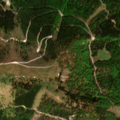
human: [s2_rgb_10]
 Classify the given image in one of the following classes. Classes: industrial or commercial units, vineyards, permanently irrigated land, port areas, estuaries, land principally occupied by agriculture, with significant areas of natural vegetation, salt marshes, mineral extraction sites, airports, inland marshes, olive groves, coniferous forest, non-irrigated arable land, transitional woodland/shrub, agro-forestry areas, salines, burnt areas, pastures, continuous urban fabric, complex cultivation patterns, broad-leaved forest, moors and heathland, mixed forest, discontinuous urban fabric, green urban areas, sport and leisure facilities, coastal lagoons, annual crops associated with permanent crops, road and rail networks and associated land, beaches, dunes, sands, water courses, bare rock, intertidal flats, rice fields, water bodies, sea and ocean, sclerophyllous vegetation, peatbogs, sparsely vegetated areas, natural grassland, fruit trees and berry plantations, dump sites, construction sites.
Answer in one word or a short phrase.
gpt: coniferous forest, mixed forest